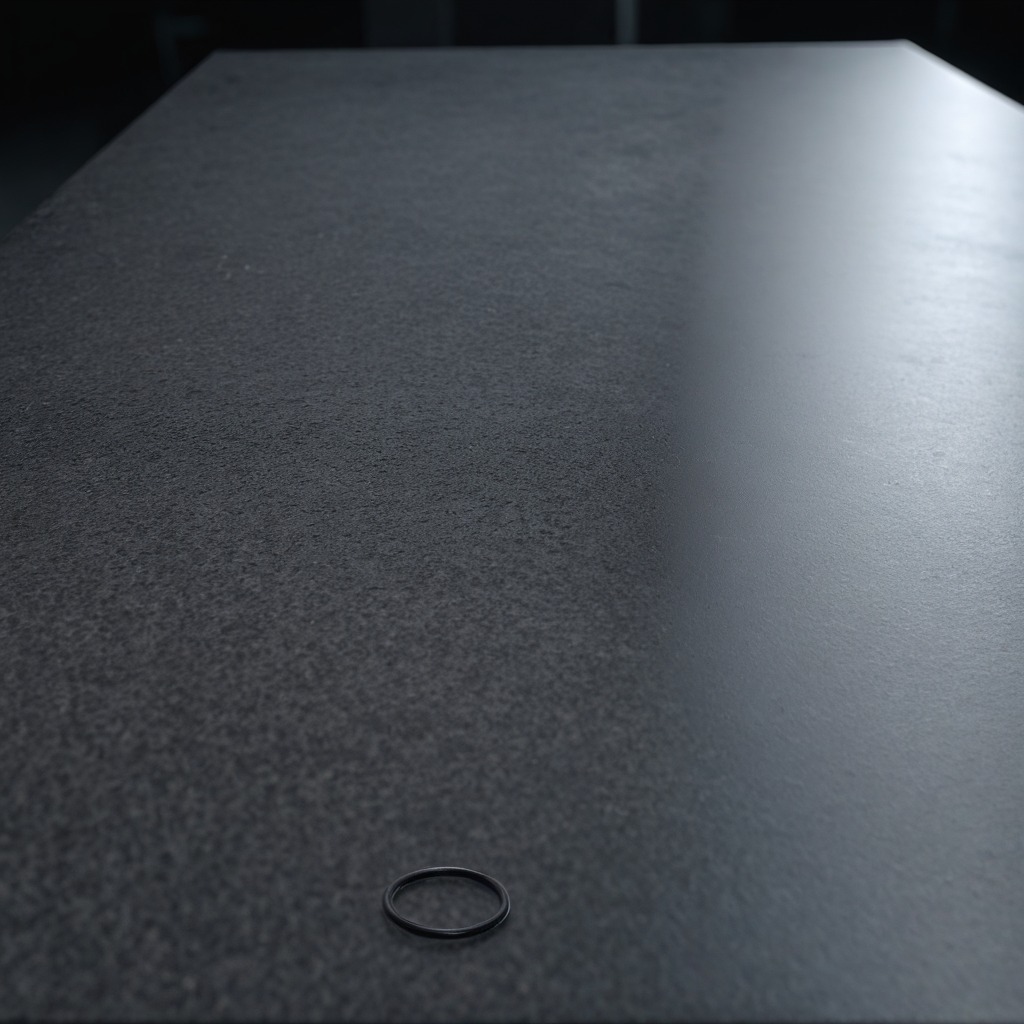
A rubber O-ring lies on a clean granite table inside a workshop at night.